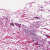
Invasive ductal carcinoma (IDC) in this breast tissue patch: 0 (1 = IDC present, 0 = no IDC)